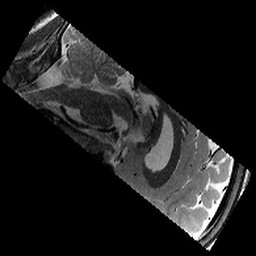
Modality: T2w
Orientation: sagittal
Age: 11
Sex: male
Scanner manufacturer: siemens
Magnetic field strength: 3 T
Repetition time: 9.23 s
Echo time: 0.067 s